Chest X-ray:
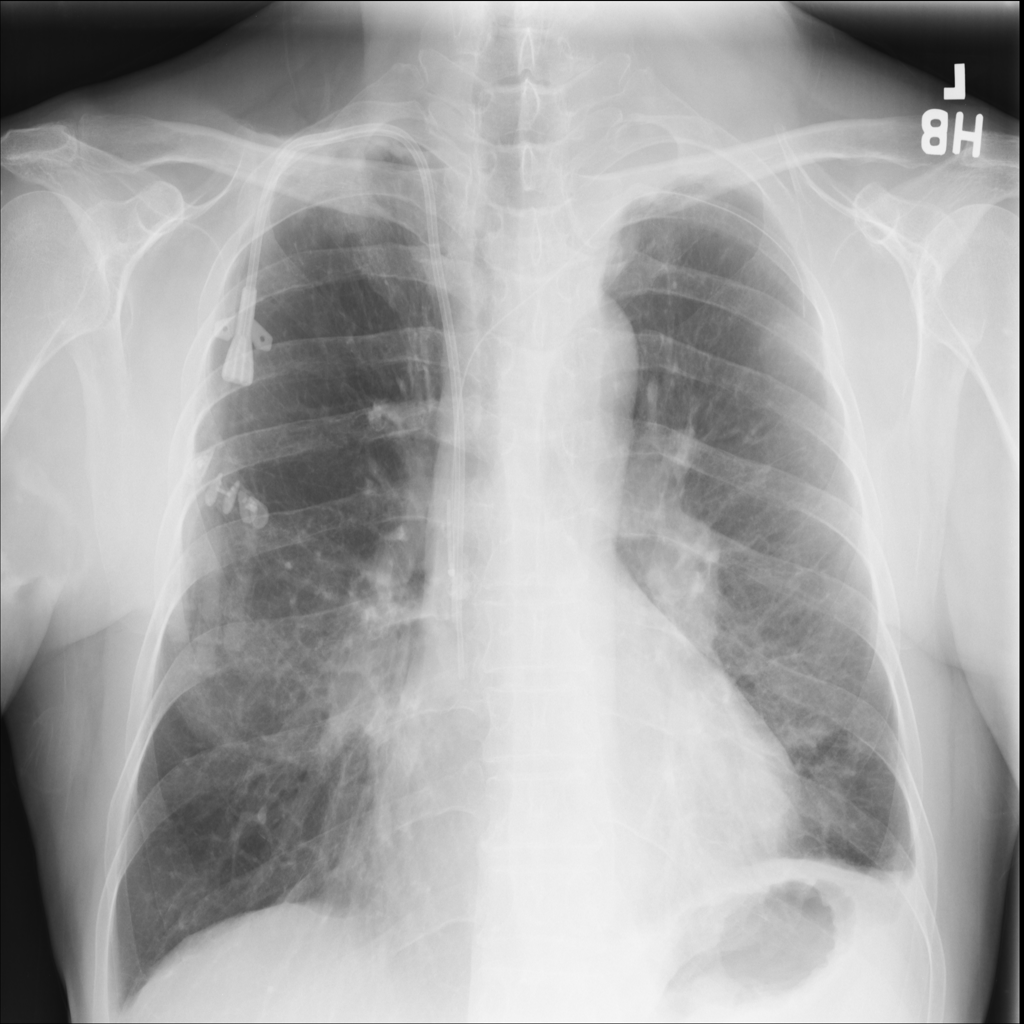
Findings: Effusion, Pleural Thickening, Consolidation
No abnormal finding: no